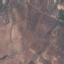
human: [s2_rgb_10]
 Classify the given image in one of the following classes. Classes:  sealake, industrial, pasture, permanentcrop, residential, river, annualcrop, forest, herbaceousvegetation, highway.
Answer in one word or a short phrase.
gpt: PermanentCrop